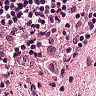
Metastatic tissue present: no